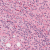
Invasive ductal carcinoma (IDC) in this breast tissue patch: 1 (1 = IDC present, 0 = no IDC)